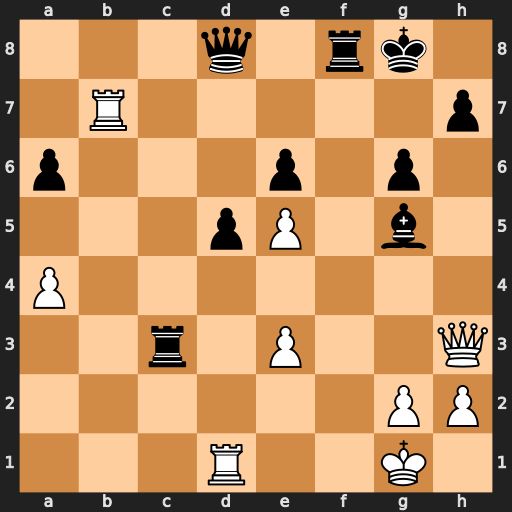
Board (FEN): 3q1rk1/1R5p/p3p1p1/3pP1b1/P7/2r1P2Q/6PP/3R2K1
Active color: w
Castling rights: -
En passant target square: -
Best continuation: Qxh7#